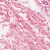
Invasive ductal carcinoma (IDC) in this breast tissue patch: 0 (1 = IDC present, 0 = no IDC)